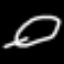
Label: leaf